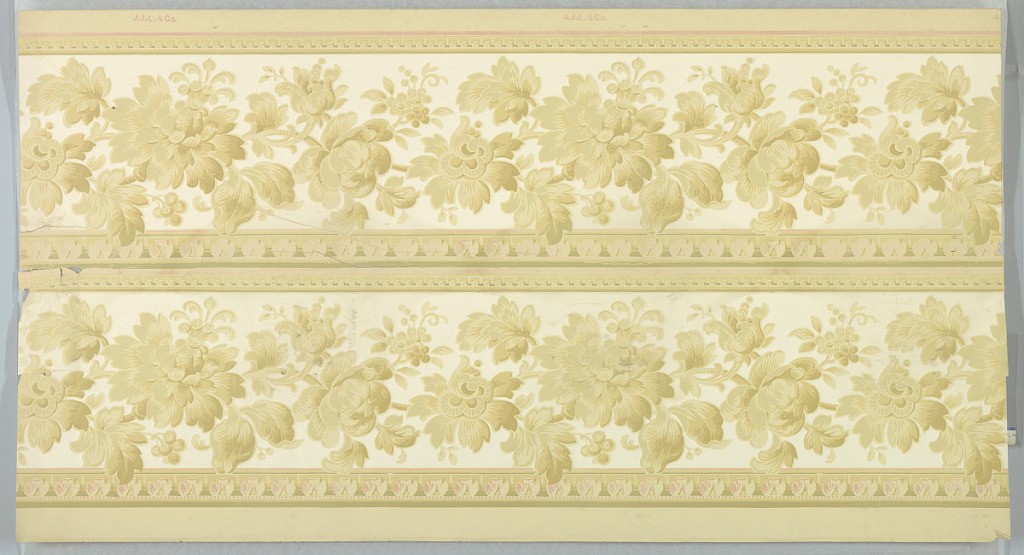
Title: Frieze
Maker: J.J.L. and Co.
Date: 1905–1915
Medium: Machine-printed paper
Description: On light gray ground, beige and light brown flowers in allover pattern in two registers.